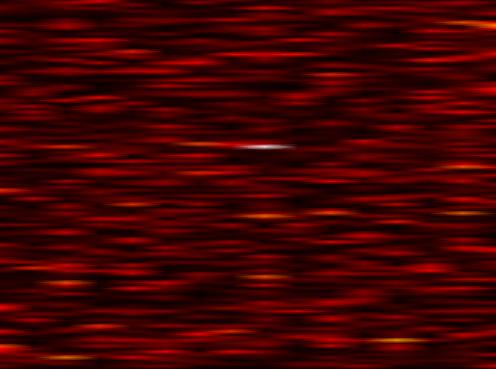
Label: OFDM